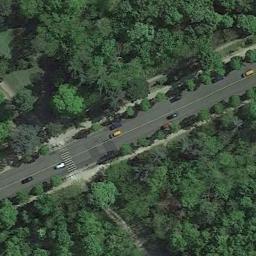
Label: freeway